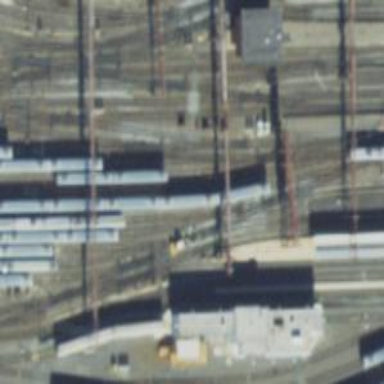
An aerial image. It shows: Rail yard with electrified contact lines for the trains.